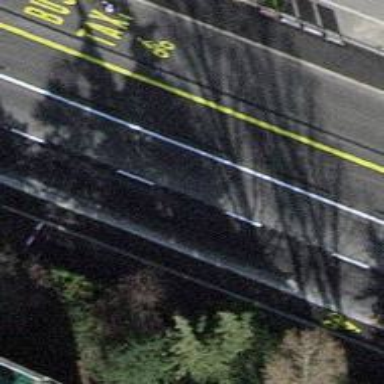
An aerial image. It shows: Primary highway with cycling track on the right and bus lane on the left. The left side of the road also serves as shared bus and cycle lane.